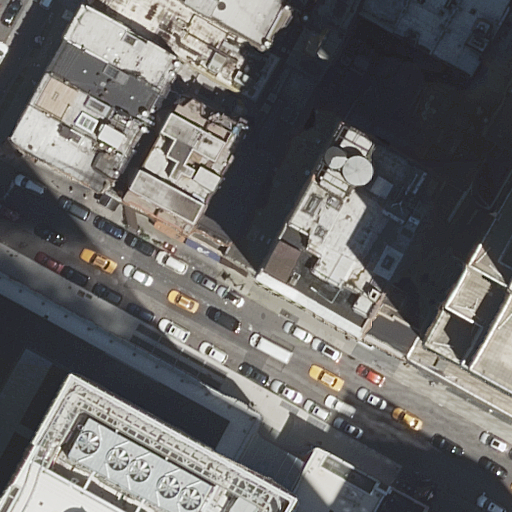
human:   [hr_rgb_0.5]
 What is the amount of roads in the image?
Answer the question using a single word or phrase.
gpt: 2

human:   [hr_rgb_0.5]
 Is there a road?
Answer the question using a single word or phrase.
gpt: yes

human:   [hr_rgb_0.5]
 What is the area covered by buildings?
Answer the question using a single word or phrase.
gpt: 10005m2

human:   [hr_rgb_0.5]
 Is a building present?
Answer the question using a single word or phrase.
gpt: yes

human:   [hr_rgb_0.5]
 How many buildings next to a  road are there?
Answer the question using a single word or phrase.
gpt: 20

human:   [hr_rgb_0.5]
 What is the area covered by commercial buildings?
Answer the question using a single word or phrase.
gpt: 0m2

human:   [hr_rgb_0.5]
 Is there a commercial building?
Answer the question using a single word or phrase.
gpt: no

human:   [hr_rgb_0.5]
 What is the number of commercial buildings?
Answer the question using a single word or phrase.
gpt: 0

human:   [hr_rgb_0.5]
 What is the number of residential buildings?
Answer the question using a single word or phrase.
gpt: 20

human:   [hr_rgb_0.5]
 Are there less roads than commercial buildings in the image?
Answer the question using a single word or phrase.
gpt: no

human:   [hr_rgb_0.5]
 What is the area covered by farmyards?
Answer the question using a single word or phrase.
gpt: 0m2

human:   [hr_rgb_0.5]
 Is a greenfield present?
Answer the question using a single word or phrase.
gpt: no

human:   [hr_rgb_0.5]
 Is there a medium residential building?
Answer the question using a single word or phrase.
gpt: yes

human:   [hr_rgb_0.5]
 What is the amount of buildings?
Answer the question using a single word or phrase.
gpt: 20

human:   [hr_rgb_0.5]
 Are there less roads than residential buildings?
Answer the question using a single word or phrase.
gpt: yes

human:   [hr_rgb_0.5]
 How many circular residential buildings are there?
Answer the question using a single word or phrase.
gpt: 0

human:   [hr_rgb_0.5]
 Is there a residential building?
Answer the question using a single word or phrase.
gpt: yes

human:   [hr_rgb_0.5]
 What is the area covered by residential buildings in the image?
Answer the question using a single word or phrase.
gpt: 10005m2

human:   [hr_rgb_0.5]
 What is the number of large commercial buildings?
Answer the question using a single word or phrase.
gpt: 0

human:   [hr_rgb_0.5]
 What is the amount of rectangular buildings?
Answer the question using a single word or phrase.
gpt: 15

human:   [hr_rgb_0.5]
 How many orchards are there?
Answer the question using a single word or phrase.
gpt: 0

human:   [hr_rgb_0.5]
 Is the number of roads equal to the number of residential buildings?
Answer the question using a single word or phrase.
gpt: no

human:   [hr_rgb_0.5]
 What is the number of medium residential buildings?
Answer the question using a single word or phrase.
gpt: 14

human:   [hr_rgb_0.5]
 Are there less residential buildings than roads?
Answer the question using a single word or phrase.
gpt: no

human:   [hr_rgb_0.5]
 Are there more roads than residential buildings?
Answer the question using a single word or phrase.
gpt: no

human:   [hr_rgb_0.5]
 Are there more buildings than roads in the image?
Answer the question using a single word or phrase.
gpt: yes

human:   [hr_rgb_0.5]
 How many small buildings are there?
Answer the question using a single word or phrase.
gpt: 2

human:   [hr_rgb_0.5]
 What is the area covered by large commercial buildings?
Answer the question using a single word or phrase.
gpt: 0m2

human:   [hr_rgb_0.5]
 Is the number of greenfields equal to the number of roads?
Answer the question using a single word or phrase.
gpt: no

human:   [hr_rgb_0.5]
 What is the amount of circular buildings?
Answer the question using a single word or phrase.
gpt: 0

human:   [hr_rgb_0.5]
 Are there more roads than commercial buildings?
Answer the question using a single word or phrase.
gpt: yes

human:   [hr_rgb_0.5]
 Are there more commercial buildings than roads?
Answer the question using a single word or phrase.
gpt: no

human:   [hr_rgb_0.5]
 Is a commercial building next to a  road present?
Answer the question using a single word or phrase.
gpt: no

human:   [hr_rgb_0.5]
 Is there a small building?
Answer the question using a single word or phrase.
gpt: yes

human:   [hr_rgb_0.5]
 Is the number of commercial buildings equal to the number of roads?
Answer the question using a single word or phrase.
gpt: no

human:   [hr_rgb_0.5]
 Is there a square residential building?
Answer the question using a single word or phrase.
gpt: no

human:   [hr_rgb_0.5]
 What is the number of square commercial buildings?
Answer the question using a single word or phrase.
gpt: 0

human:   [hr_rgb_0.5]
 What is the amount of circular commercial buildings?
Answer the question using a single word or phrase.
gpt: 0

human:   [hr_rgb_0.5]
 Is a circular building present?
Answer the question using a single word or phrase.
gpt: no

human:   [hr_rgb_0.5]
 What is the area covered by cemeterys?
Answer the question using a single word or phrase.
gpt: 0m2

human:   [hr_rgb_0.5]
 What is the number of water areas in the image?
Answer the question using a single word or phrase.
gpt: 0

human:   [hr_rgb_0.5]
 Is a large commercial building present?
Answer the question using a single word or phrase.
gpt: no

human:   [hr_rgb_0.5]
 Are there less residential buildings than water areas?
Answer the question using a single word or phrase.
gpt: no

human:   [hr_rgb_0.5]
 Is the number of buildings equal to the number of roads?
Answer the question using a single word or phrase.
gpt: no

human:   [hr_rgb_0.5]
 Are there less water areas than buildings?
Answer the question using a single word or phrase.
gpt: yes

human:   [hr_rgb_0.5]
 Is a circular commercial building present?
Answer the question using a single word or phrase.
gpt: no

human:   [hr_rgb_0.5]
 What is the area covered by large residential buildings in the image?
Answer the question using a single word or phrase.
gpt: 6695m2

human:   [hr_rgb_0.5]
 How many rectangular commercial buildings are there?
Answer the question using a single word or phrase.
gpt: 0

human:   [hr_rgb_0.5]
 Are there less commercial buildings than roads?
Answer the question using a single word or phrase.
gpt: yes

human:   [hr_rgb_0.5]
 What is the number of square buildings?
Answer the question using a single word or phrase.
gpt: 0

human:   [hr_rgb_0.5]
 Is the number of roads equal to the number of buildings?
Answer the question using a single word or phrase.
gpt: no

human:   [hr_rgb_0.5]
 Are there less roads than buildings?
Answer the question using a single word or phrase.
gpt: yes

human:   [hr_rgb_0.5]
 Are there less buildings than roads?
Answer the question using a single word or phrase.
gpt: no

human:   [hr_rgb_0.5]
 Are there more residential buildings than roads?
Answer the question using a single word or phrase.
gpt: yes

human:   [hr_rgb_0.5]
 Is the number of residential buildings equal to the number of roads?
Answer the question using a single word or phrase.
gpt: no

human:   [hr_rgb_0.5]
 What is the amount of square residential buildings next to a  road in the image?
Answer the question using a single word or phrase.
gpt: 0

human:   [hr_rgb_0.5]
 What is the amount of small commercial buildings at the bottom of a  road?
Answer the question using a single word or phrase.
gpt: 0

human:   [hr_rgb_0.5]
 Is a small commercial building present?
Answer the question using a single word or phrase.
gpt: no

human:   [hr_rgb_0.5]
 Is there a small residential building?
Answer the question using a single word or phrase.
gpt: yes

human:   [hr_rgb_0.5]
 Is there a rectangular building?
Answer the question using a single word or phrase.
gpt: yes

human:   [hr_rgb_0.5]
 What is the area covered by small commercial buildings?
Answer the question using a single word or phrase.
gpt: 0m2

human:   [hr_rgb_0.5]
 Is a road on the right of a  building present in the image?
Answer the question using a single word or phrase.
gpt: yes

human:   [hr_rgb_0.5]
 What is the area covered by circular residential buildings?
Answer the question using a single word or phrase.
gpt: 0m2

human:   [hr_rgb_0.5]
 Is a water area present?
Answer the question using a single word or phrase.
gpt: no